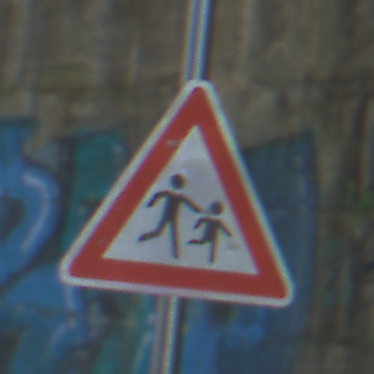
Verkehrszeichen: KinderLinks
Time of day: Midday
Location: Outdoor (Urban)
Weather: Clear
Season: NotSpecified
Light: Natural